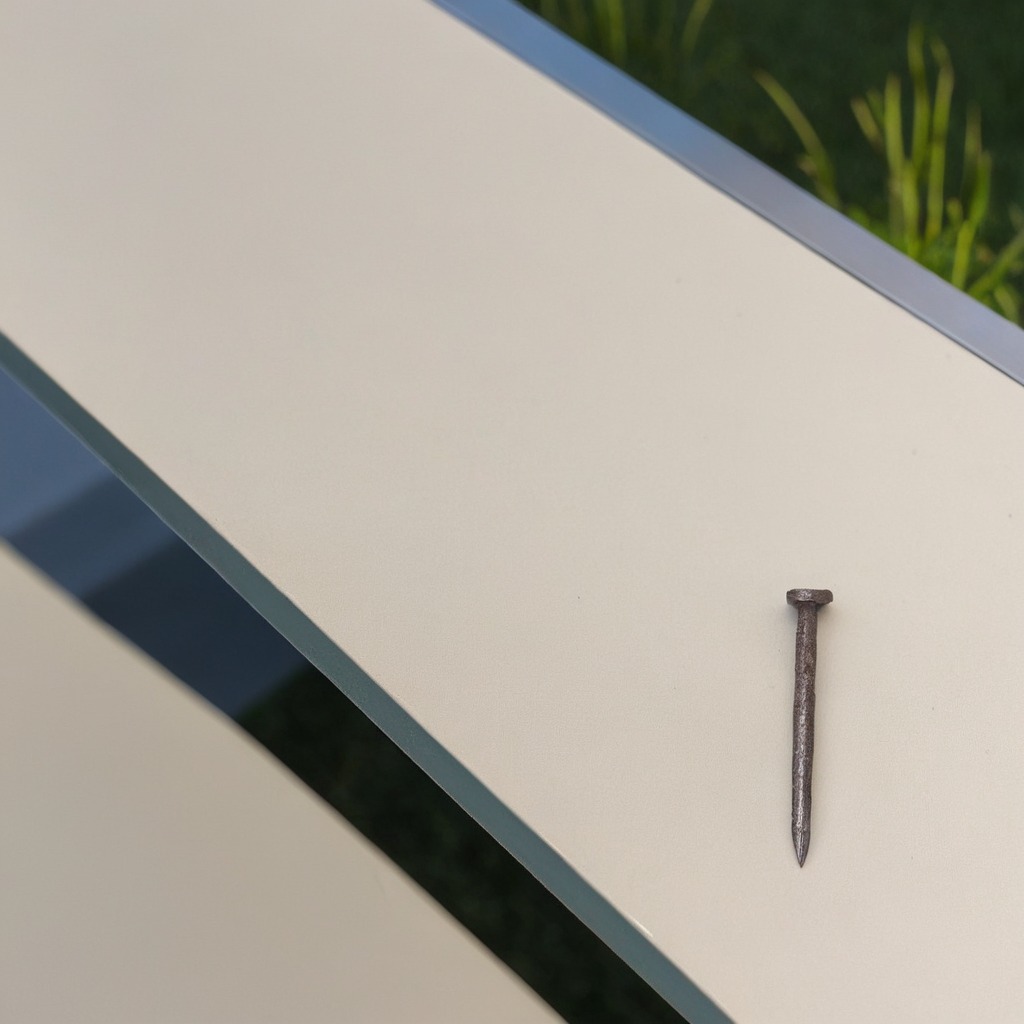
An iron nail is lying on a clean utility table in a temporary outdoor tool station.